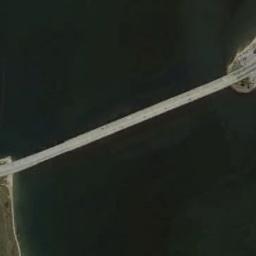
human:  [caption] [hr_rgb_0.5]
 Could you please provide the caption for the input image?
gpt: A slender, Straight bridge connects the land on both sides of the dark green river .

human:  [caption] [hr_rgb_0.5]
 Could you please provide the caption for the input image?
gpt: A bridge is over the deep green river .

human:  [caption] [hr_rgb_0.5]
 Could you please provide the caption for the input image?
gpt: Two bridges on the river connect residents on both sides .

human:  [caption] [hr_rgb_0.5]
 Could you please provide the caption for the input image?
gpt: A bridge built on a dark green river and the vacant lot on both sides of the river .

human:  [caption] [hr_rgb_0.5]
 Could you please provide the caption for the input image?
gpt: The bridge is over the river .